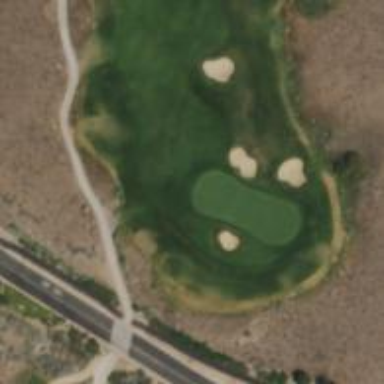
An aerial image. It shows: Golf hole.